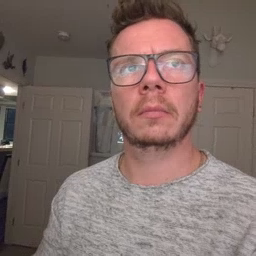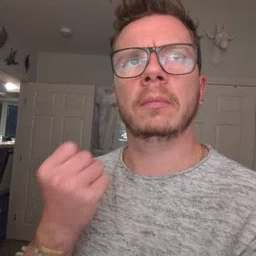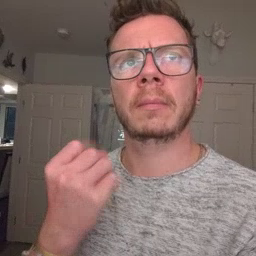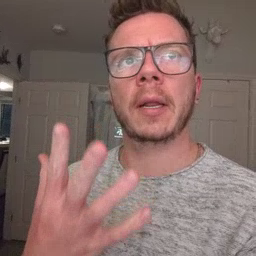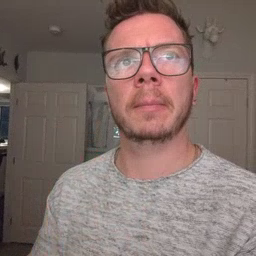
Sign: many